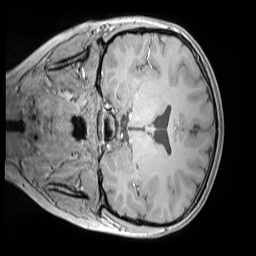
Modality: MP2RAGE
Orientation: coronal
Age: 10
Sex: male
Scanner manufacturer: siemens
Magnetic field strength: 3 T
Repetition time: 4 s
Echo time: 0.00303 s